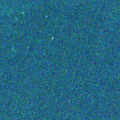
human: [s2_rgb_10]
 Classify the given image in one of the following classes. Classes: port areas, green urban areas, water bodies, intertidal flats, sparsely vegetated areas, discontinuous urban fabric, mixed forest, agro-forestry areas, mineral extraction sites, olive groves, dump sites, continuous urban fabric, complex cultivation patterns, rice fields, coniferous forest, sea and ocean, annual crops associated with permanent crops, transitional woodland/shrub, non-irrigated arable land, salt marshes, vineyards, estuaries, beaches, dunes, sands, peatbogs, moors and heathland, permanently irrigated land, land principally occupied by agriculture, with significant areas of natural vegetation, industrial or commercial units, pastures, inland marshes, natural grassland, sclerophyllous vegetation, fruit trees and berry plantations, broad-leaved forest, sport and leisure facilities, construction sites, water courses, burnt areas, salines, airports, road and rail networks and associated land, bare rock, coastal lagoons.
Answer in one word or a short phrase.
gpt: sea and ocean